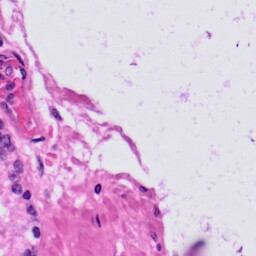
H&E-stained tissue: Prostate